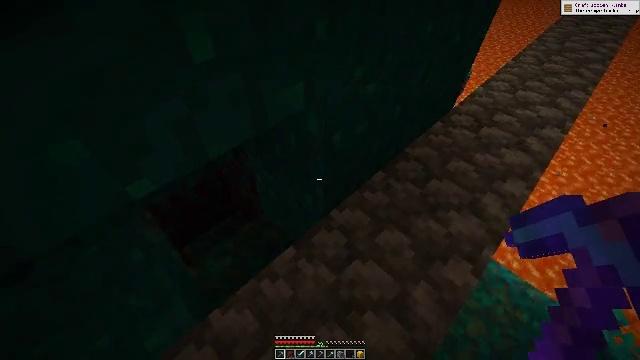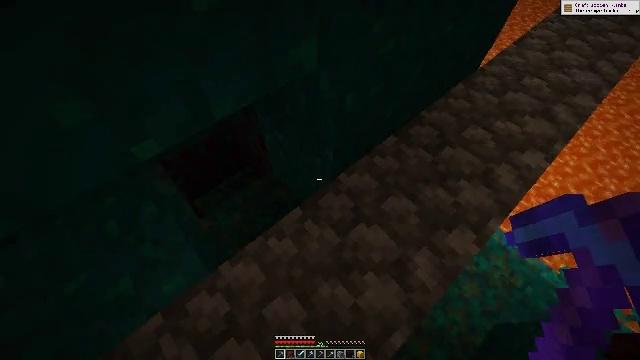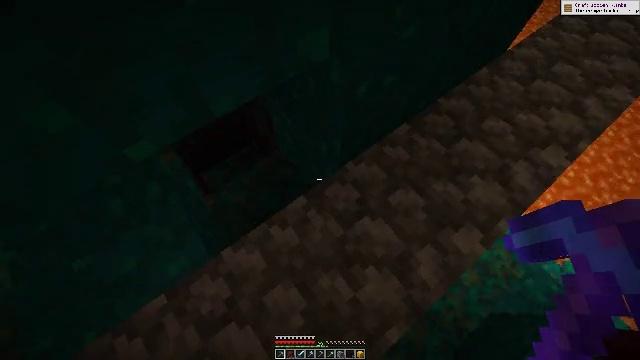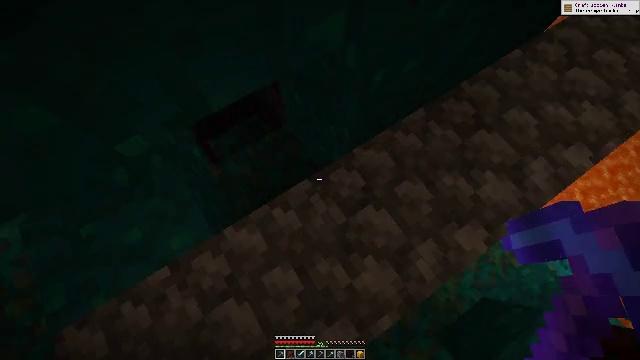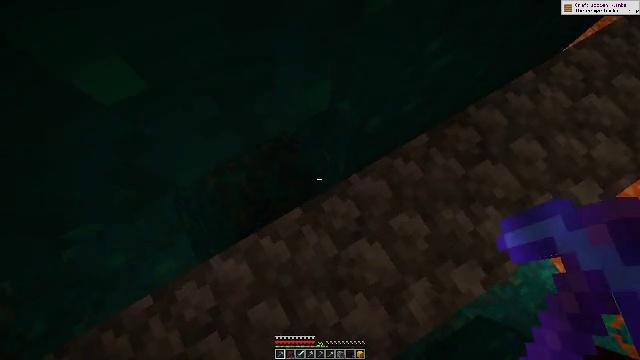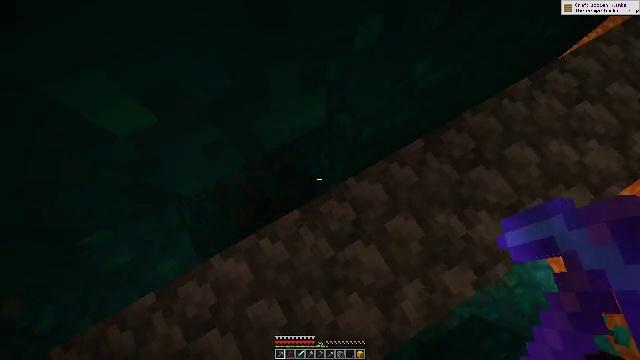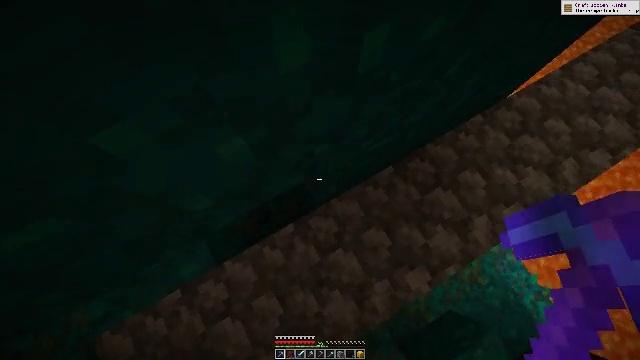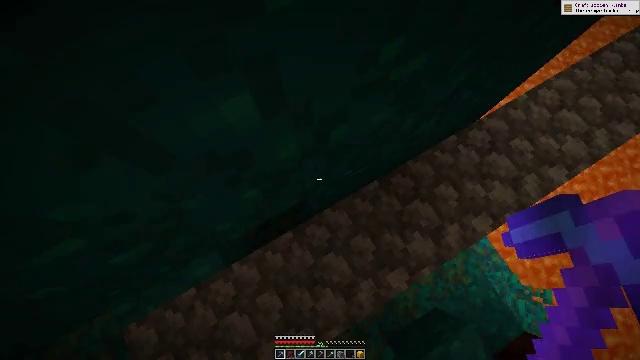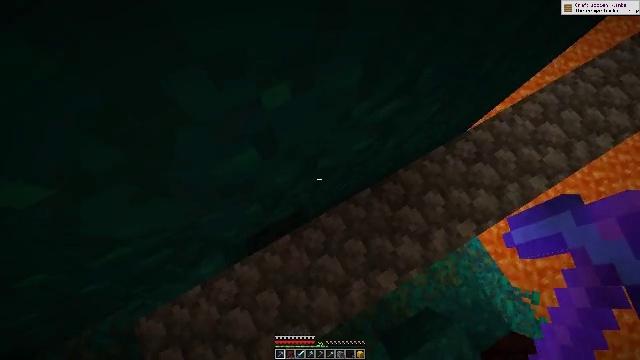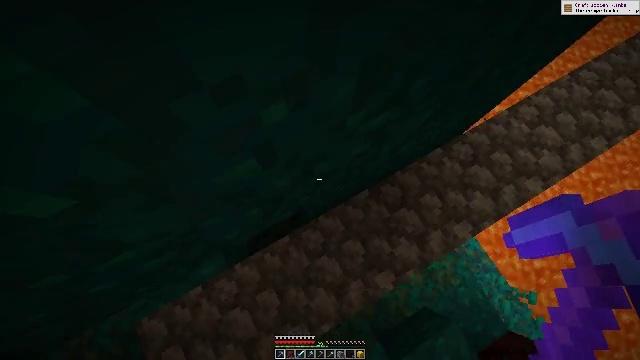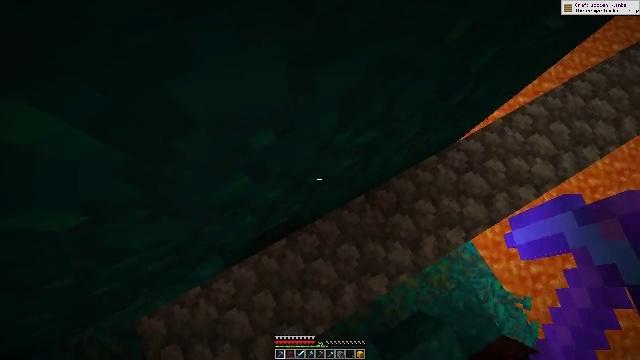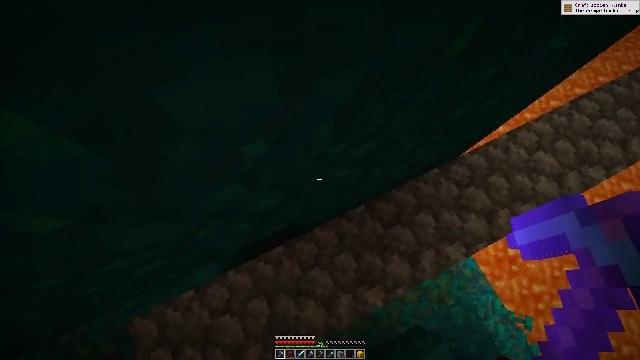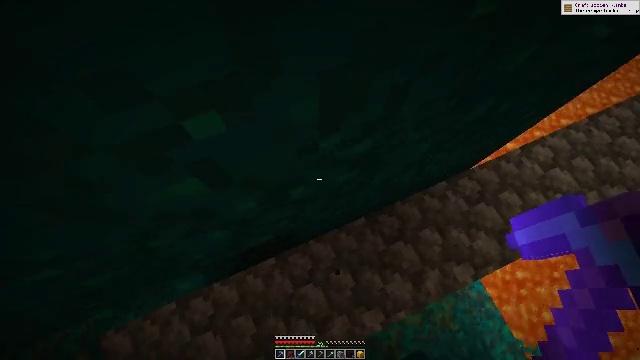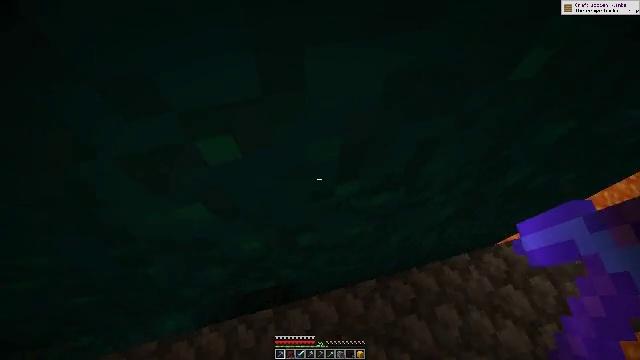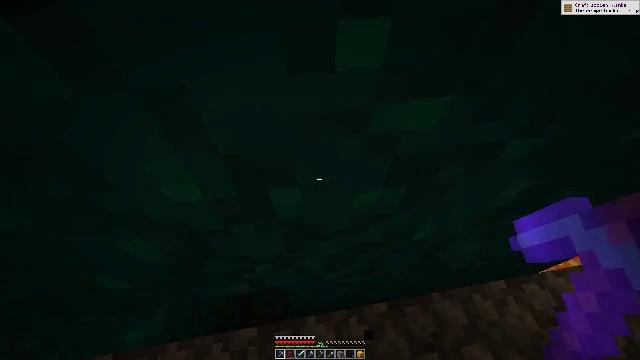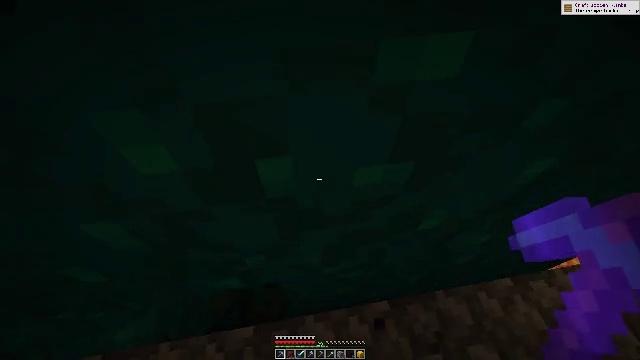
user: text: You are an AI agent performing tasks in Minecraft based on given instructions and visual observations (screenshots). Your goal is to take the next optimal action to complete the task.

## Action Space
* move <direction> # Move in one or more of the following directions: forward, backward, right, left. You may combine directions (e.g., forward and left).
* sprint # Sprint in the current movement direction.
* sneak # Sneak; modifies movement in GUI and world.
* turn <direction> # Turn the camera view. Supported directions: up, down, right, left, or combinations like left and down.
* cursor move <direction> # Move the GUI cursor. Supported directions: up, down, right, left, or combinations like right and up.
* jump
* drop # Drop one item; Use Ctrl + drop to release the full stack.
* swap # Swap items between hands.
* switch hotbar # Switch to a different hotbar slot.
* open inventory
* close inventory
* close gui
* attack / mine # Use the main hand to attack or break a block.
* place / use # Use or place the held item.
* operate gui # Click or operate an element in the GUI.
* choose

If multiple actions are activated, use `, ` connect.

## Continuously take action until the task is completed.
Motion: motion action
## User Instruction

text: Mine warped wart block.
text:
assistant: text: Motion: move forward, turn left and down
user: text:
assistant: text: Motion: move forward, turn left and down
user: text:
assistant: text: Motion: move forward, turn left and down
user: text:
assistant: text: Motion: move forward, turn left and down
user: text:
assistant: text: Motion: move forward, jump
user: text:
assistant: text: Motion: jump
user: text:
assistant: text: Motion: jump
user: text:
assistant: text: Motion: jump
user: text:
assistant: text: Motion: no_op
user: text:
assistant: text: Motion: no_op
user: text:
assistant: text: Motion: turn left and up
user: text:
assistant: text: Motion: turn left and up
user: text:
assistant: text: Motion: turn left and up
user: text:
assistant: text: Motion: turn left and up
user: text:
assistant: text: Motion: no_op
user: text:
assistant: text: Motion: no_op
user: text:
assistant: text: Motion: no_op
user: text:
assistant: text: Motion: turn up
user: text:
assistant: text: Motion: turn up
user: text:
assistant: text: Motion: turn right and up, switch to hotbar 3
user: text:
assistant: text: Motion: turn up, switch to hotbar 3
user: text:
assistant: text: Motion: switch to hotbar 3
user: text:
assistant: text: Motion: switch to hotbar 3
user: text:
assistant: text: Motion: no_op
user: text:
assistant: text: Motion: no_op
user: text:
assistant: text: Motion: switch to hotbar 4
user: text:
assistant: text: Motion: switch to hotbar 4
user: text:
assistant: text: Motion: turn left and up, switch to hotbar 4
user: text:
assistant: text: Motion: turn left and up
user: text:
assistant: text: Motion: turn left and up